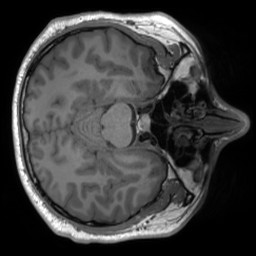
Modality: T1w
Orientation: axial
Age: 24
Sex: female
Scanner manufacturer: siemens
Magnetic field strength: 3 T
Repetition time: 1.8 s
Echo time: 0.00241 s